Aerial crown-view tile of a tropical tree (Barro Colorado Island, Panama), acquired 20250414:
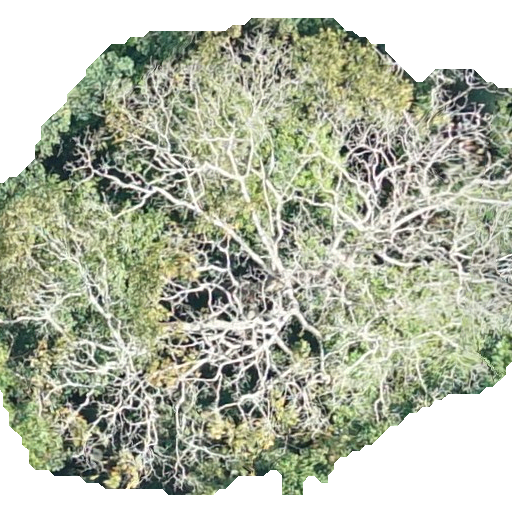
Species: Dipteryx oleifera
GBIF accepted scientific name: Dipteryx oleifera
Crown area: 312.593 m²